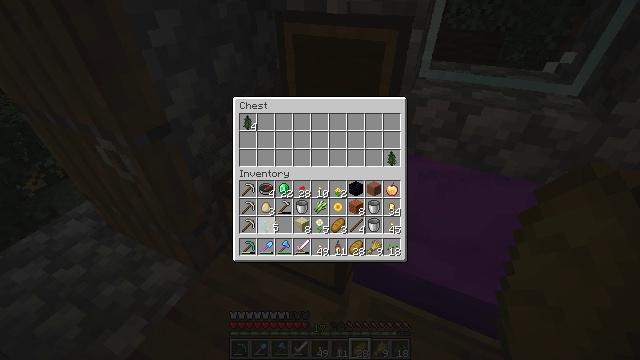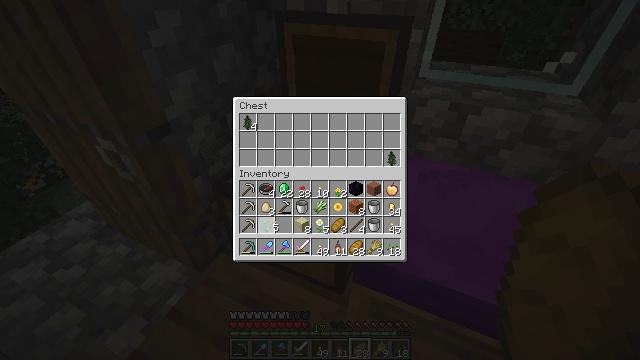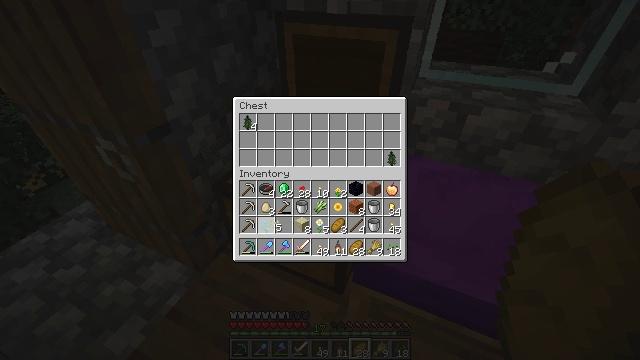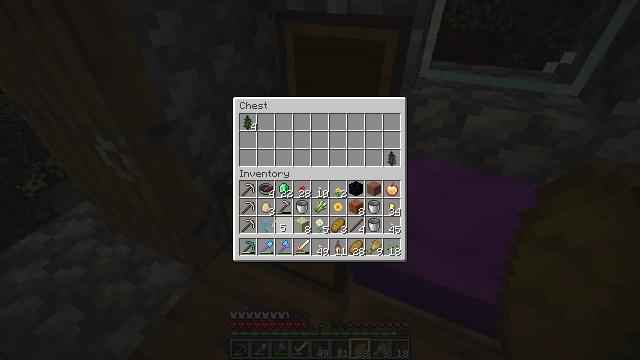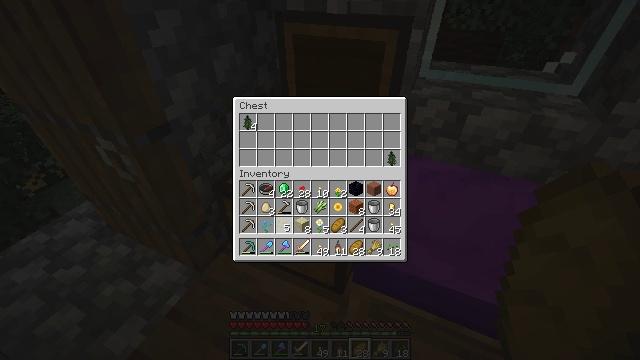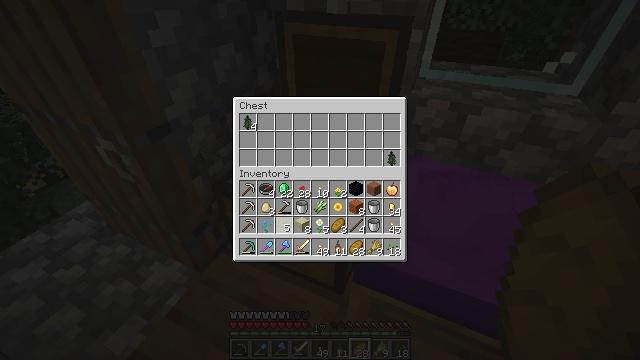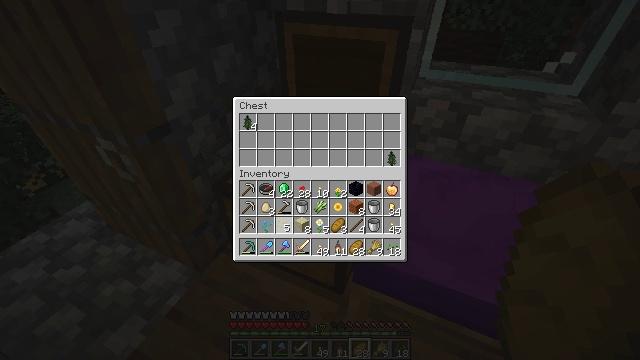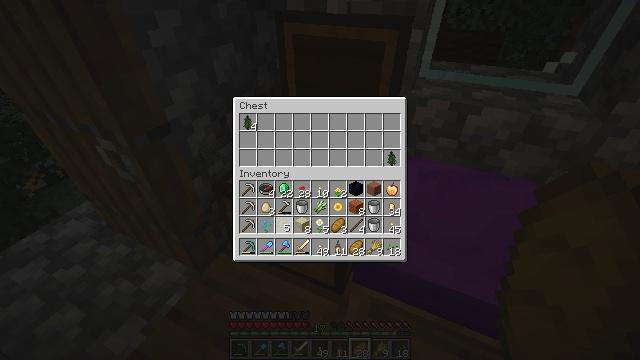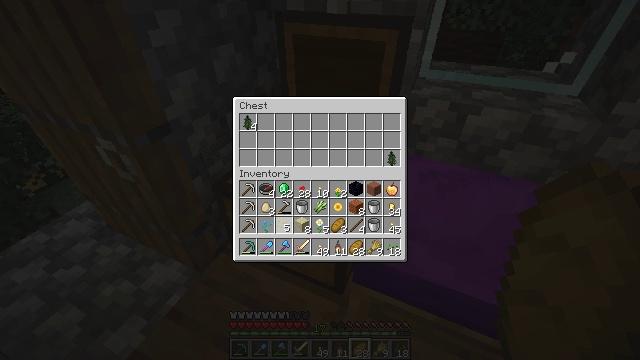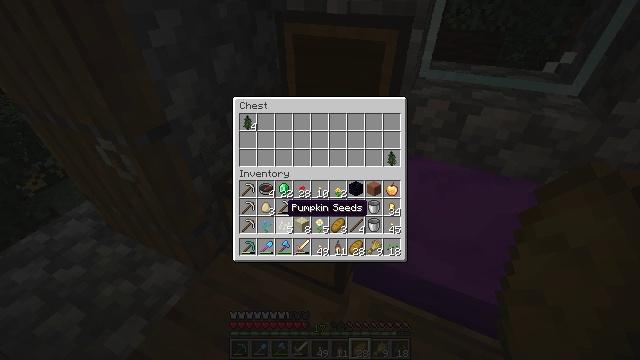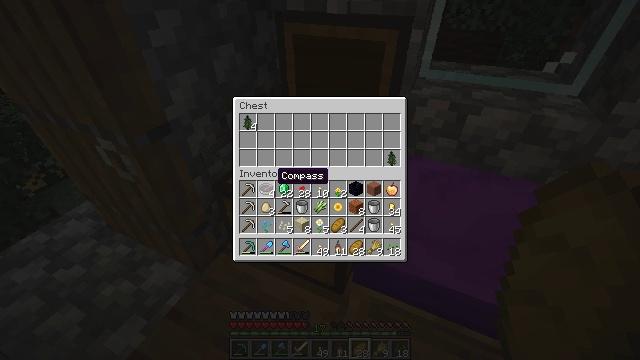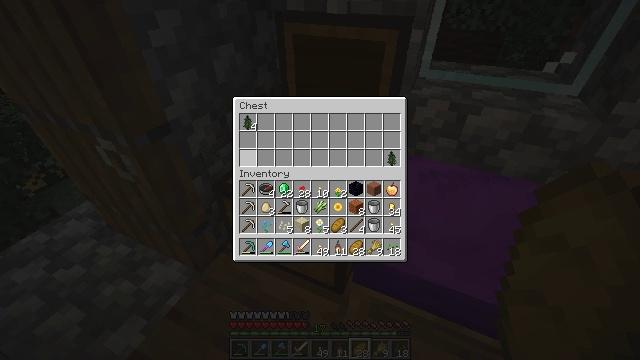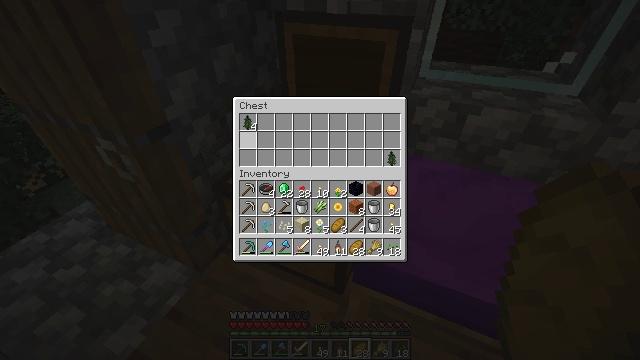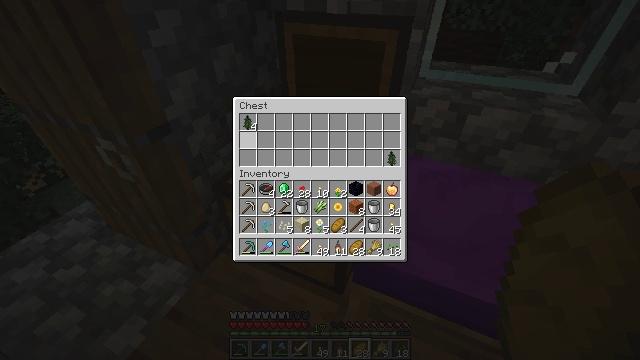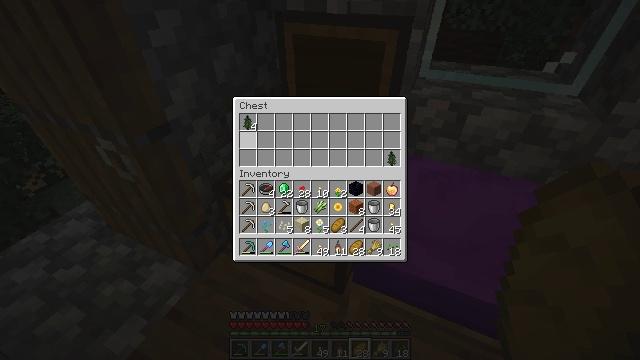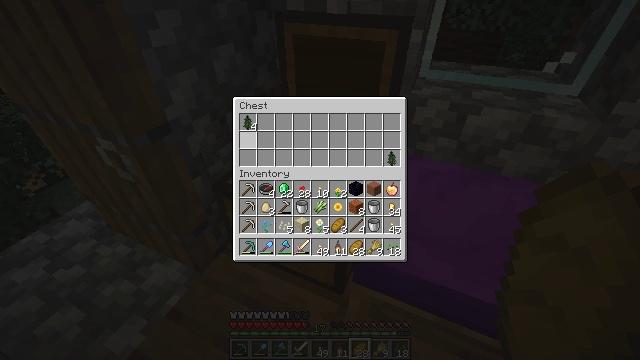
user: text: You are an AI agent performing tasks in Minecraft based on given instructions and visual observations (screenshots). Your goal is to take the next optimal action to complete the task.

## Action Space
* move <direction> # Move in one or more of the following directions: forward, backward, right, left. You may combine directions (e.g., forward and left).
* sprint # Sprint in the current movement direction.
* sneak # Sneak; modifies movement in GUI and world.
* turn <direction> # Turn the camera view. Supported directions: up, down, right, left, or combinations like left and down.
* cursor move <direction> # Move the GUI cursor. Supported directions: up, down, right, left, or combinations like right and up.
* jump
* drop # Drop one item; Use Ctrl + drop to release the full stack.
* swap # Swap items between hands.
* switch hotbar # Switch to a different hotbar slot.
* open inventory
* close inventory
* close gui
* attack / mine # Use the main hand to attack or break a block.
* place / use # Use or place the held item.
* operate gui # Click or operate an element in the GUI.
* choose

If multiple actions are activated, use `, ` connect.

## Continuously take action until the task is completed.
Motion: motion action
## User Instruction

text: Collect the pumpkin by holding left button.
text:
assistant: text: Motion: no_op
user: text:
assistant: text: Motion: no_op
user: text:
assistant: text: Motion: no_op
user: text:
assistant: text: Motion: no_op
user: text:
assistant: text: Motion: no_op
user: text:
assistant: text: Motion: operate gui
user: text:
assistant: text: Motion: operate gui
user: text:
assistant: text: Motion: operate gui
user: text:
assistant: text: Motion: cursor move up
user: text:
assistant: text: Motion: cursor move left and up
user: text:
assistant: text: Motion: cursor move left and up
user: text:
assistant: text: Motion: cursor move up
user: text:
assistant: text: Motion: no_op
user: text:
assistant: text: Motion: no_op
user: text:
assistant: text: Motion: no_op
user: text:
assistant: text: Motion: no_op
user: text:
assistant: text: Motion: no_op
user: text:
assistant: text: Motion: no_op
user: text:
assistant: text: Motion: no_op
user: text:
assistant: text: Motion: no_op
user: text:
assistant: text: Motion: no_op
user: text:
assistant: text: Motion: no_op
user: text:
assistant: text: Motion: no_op
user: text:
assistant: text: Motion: no_op
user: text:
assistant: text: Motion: close gui
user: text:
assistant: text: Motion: no_op
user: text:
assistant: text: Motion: no_op
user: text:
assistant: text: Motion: turn left
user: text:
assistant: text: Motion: turn left and up
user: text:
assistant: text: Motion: turn left and up